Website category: jobs
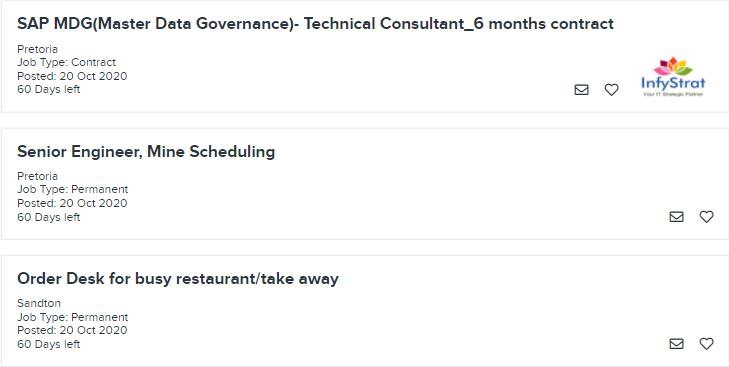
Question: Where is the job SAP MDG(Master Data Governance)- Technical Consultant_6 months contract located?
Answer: Pretoria

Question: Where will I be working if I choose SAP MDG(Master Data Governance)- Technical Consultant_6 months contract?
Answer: Pretoria

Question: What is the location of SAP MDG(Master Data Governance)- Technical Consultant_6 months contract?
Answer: Pretoria

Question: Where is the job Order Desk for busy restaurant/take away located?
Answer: Sandton

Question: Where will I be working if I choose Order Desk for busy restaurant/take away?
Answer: Sandton

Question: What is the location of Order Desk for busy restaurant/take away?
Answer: Sandton

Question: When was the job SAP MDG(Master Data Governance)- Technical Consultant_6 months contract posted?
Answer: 20 Oct 2020

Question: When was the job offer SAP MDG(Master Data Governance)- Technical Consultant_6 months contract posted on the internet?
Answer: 20 Oct 2020

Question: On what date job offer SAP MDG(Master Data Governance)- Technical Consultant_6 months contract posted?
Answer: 20 Oct 2020

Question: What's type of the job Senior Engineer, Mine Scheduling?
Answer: Job Type: Permanent

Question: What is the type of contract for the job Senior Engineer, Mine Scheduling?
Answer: Job Type: Permanent

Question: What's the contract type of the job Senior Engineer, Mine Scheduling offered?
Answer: Job Type: Permanent

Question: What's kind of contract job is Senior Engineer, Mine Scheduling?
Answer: Job Type: Permanent

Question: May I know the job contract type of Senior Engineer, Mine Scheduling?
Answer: Job Type: Permanent

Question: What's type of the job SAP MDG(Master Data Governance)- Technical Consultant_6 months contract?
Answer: Job Type: Contract

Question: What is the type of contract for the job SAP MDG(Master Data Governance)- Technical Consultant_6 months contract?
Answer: Job Type: Contract

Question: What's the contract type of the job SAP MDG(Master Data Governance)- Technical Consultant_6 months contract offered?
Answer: Job Type: Contract

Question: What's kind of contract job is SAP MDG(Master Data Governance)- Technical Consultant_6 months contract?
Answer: Job Type: Contract

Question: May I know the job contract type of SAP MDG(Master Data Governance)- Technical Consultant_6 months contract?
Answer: Job Type: Contract

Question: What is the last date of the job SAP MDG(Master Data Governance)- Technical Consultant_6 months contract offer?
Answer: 60 Days left

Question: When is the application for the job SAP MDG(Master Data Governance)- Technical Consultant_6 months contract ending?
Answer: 60 Days left

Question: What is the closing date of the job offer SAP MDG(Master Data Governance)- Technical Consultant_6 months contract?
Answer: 60 Days left

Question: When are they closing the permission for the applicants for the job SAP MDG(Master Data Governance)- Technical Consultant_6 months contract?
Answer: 60 Days left

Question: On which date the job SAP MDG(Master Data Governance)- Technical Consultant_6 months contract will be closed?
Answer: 60 Days left

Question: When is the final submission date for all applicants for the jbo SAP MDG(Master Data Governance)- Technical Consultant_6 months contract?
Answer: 60 Days left

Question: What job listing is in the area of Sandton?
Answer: Order Desk for busy restaurant/take away

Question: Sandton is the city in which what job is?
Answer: Order Desk for busy restaurant/take away

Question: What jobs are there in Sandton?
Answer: Order Desk for busy restaurant/take away

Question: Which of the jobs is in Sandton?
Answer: Order Desk for busy restaurant/take away

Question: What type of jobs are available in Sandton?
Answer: Order Desk for busy restaurant/take away

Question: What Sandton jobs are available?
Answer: Order Desk for busy restaurant/take away